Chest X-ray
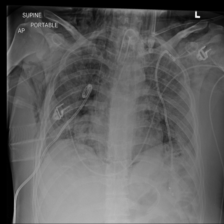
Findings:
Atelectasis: negative
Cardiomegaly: negative
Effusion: negative
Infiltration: negative
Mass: negative
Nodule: negative
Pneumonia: negative
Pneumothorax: negative
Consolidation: negative
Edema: negative
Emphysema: negative
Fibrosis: negative
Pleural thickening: negative
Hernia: negative